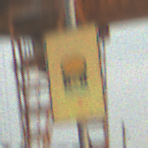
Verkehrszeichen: FahrzeugeMitWassergefaehrdenderLadungOhnePfeilsymbol
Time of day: SunriseSunset
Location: Outdoor (Suburban)
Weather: PartlyCloudy
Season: NotSpecified
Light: Natural